Question: I am trying to write java code to return list of Nodes in a tree.
The tree looks like
Node class is
'''
class Node{
String label;
List<Node> children;
}
'''
I am trying this way. But not able to understand how to write a loop to traverse.
'''
public List<Node> returnAllNodes(Node node){
List<Node> listOfNodes =
new ArrayList<Node>();
boolean iterationCompleted = false;
if(node==null){
return null;
}
while(!iterationCompleted){
if(node.getChildren()==null){
listOfNodes.add(node);
break;
}
else{
//
}
}
return null;
//return traverseAndReturnAllNodes(node.getChildren().get(0));
}
'''
Please help.
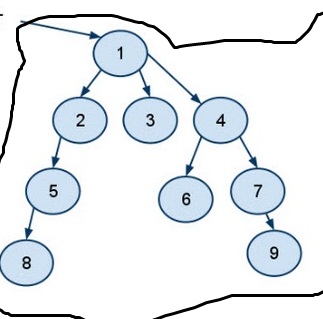
Answer: If you're certain that the structure is a tree (a node cannot have more than one parent), this will list the nodes in depth-first order:
'''
public static List<Node> returnAllNodes(Node node){
List<Node> listOfNodes = new ArrayList<Node>();
addAllNodes(node, listOfNodes);
return listOfNodes;
}
private static void addAllNodes(Node node, List<Node> listOfNodes) {
if (node != null) {
listOfNodes.add(node);
List<Node> children = node.getChildren();
if (children != null) {
for (Node child: children) {
addAllNodes(child, listOfNodes);
}
}
}
}
'''
If nodes can have several parents, change the first line of addAllNodes to:
'''
if (node != null && !listOfNodes.contains(node)) {
'''
The breadth-first algorithm goes like this:
'''
public static List<Node> returnAllNodes(Node node){
List<Node> listOfNodes = new ArrayList<Node>();
if (node != null) {
listOfNodes.add(node);
for(int i = 0; i < listOfNodes.size(); ++i) {
Node n = listOfNodes.get(i);
List<Node> children = n.getChildren();
if (children != null) {
for (Node child: children) {
if (!listOfNodes.contains(child)) {
listOfNodes.add(child);
}
}
}
}
}
return listOfNodes;
}
'''